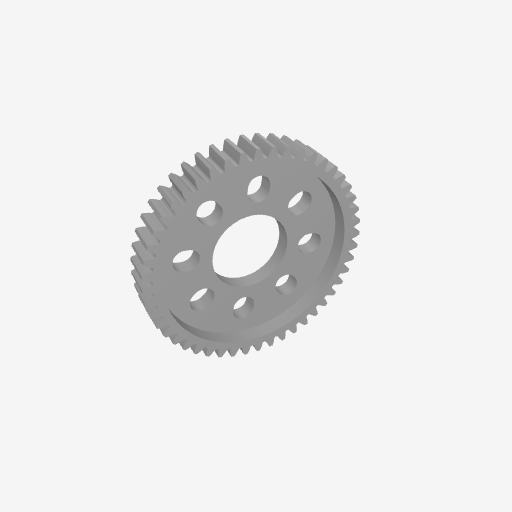
Part: HubMountAluminumGear48T